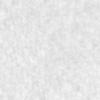
Label: no_change